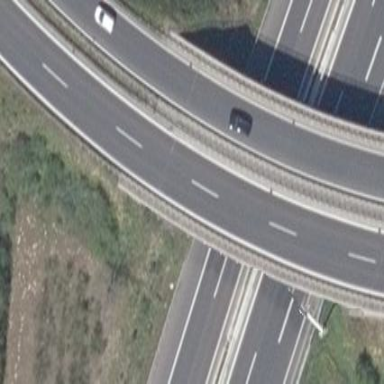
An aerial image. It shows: Bridge with beam structure.